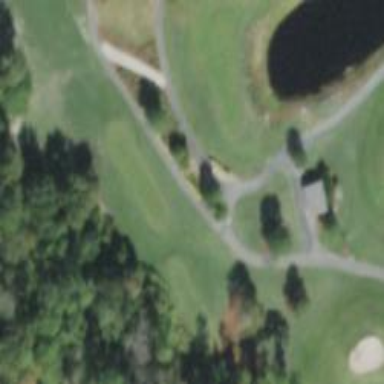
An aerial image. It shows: High-quality path for golf carts on grade 1 tracktype.